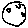
Label: moon